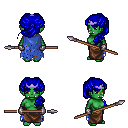
a pixel art fantasy rpg character, female body template, orc, green skin, blue tattered cape, robe skirt, blue princess hairstyle, purple tiara, metal gloves, spear, four views (front, back, left, right), 2x2 character sprite sheet, small pixel art, hard edges, no anti-aliasing